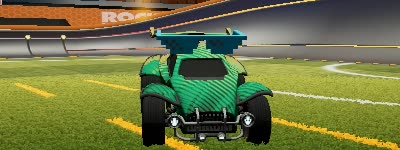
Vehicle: octane